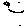
Label: smiley face